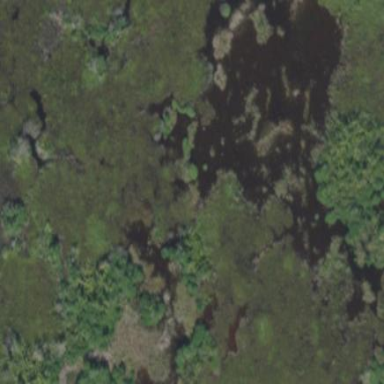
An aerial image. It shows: Saltmarsh wetland with plant community of Saltwater Marshes/Halophytic Herbaceous Prairie.